Question: What would be a good solution to ensure information security and integrity in the following scenario:

A Java application needs to do some initial work, then pass credentials (for example, a username and a password) to a shell command which will do some processing (possibly make requests over https, amongst other operations) and then return a private token to the Java application.
Let's assume for this discussion that the functionality of the shell command cannot be replicated in Java without reasonable effort and most of it is closed-source.
What would be a good manner to ensure neither the credentials nor the token can easily be hijacked by a third party?
Assume, that the IO can be customized as necessary in both the Java application and the shell command.
---
<URL>
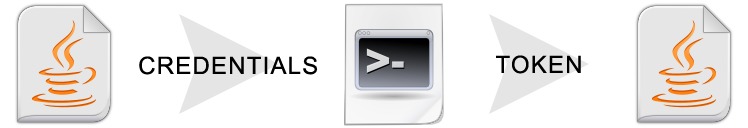
Answer: The most secure solution here is to use pipes between the processes, i.e. pass the user name and password via stdin to the child process and read the token from it's stdout.
Explanation: You have four options to pass data between processes:
1. Command line parameters
2. Files
3. Pipes
4. Shared memory
Solution #1 is bad because everyone on the same computer can see the arguments for all processes with a simple 'ps -ef'.
Files are better but you need to be careful with the permissions. If this was just a one-process problem and a Unix file system, you could create file file and delete it without closing. That would give you a file handle which only your process can see. But you can't pass this handle to other processes.
Shared memory is too complex to set up.
Pipes are a kind of shared memory but the OS and all APIs are already setting them up for you. The data passed through the pipes is only visible to the two processes involved and no one else (well, an attacker could install a kernel module but if that's possible, you don't have any security anyway, no matter what you do).